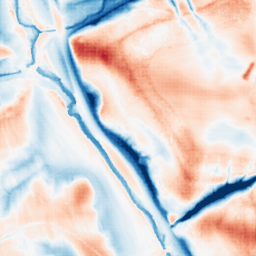
Category: edge_preserving
Decomposition family: guided
Decomposition parameters: radius: 16
eps: 0.01
Upsampling method: sinc_blackman
Upsampling parameters: scale: 4
kernel_size: 8
Upsampling scale: 4